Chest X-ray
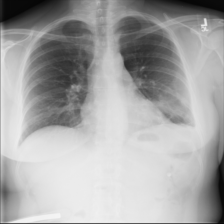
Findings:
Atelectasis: negative
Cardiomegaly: negative
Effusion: positive
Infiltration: negative
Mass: negative
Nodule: positive
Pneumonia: negative
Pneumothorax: negative
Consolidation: negative
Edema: negative
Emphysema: negative
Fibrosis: negative
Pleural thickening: negative
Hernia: negative